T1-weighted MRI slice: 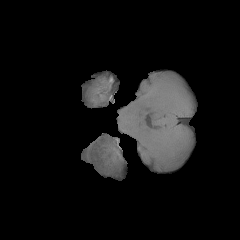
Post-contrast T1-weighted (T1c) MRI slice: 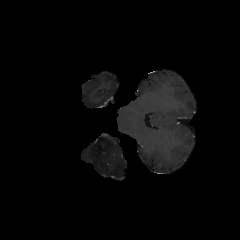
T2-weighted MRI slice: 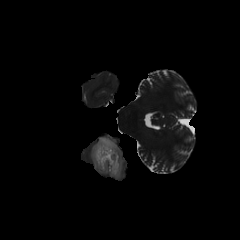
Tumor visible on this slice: yes